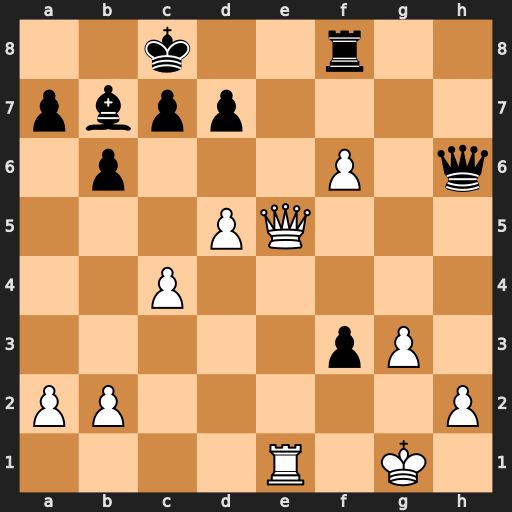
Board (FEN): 2k2r2/pbpp4/1p3P1q/3PQ3/2P5/5pP1/PP5P/4R1K1
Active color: w
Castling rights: -
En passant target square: -
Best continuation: Qe8+ Rxe8 Rxe8#